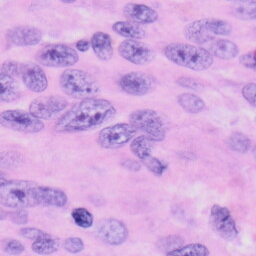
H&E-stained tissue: Skin